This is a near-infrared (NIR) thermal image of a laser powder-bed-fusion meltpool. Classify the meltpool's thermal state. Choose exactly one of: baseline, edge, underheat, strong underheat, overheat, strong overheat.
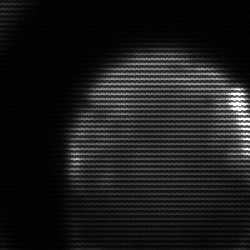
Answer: edge